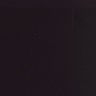
Metastatic tissue present: no